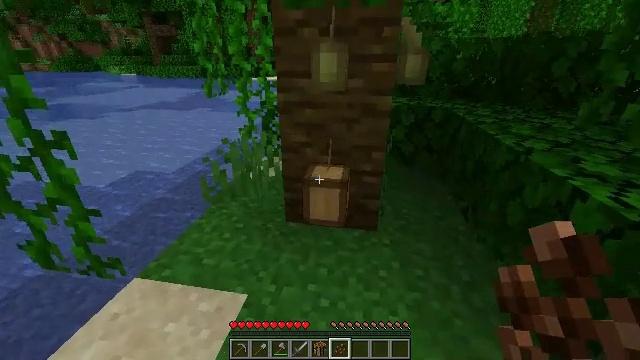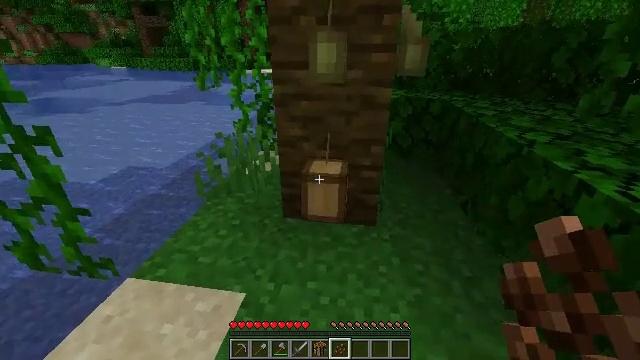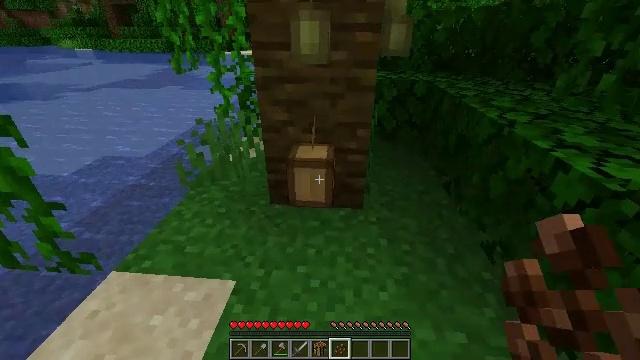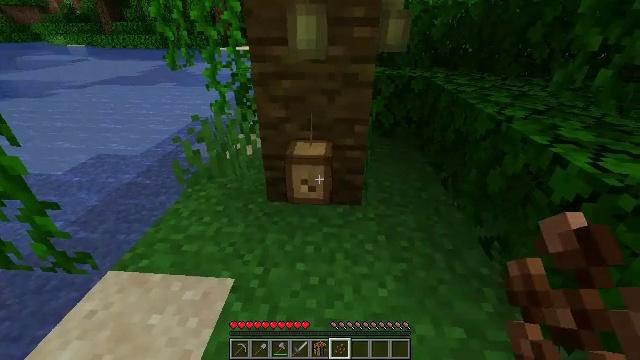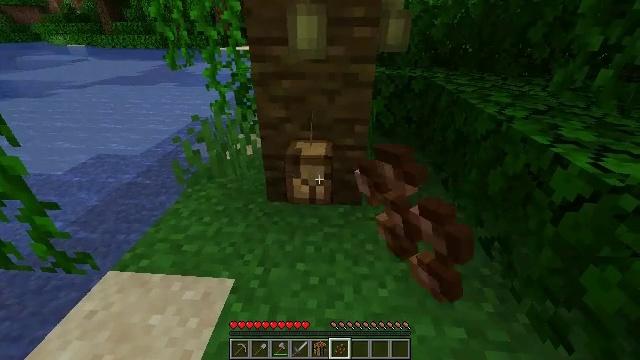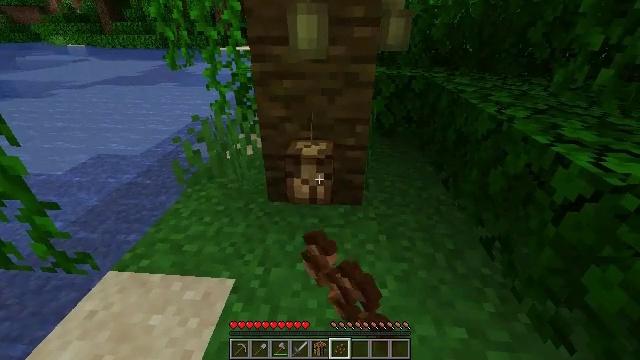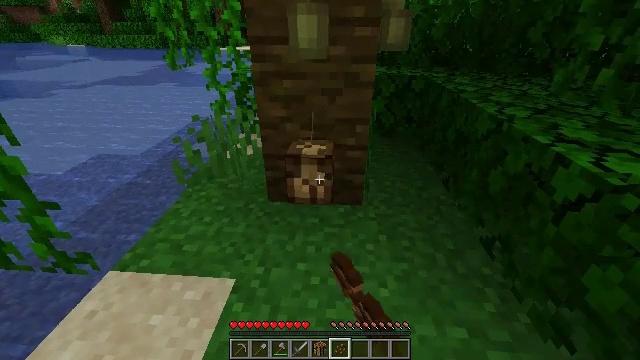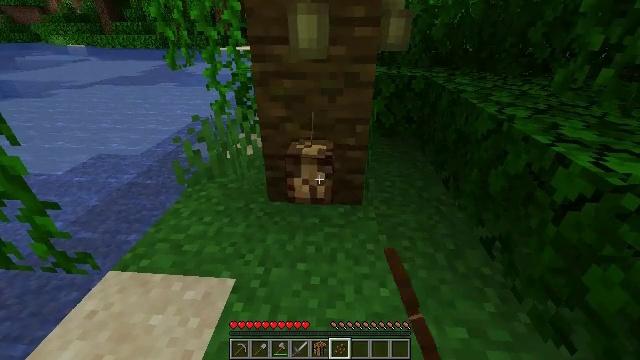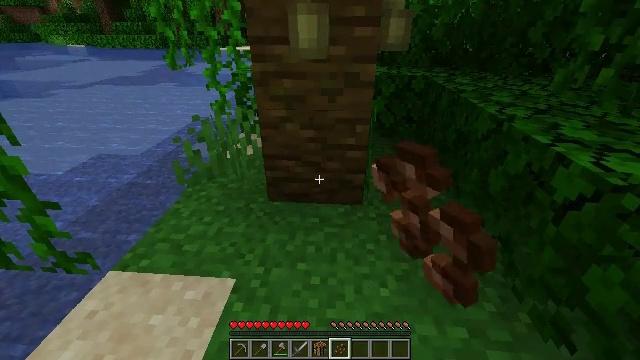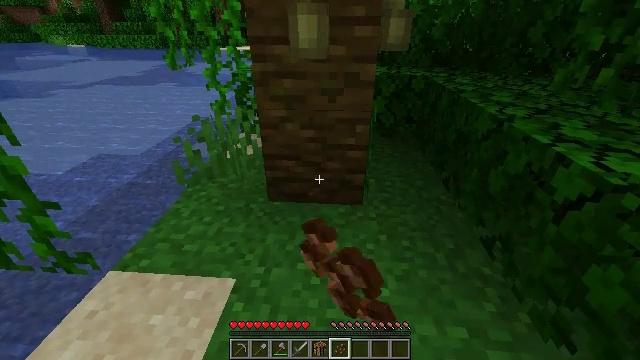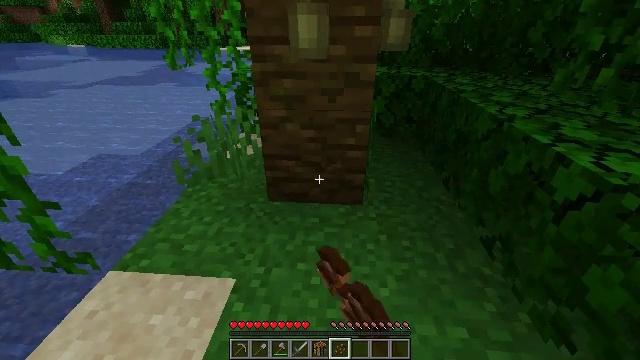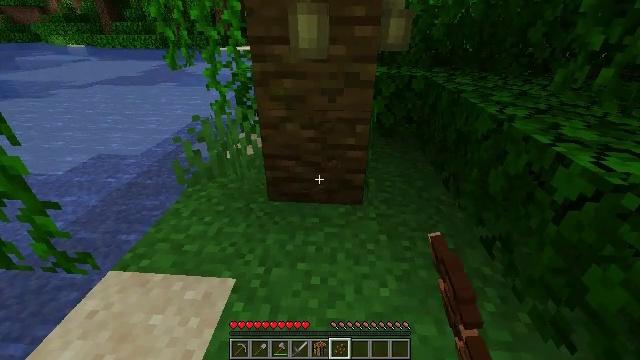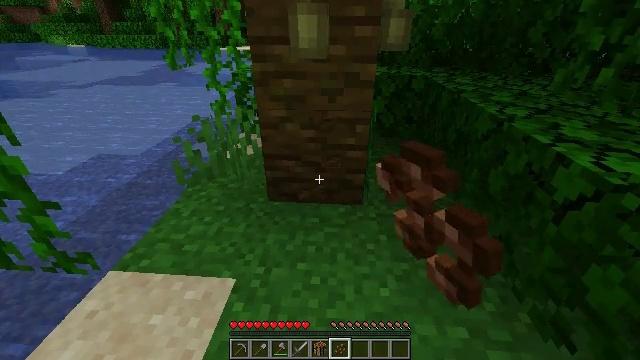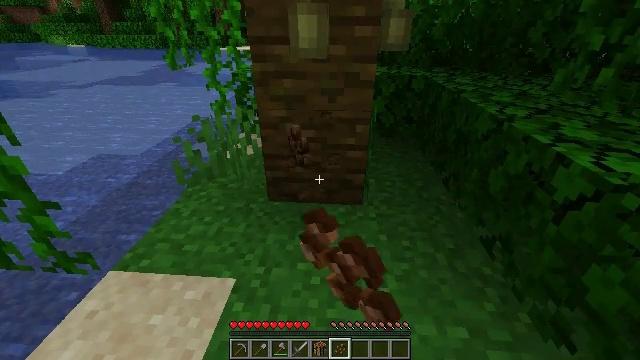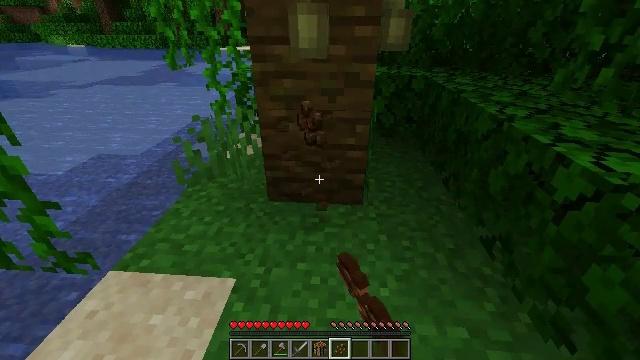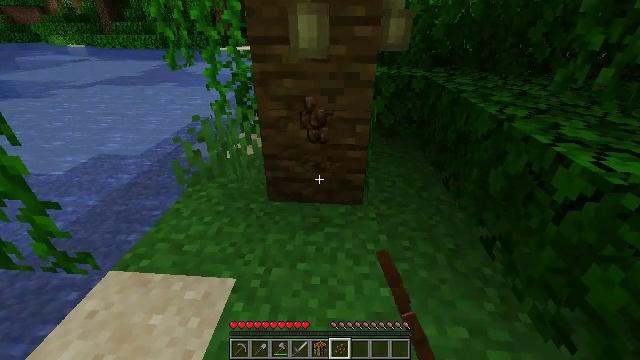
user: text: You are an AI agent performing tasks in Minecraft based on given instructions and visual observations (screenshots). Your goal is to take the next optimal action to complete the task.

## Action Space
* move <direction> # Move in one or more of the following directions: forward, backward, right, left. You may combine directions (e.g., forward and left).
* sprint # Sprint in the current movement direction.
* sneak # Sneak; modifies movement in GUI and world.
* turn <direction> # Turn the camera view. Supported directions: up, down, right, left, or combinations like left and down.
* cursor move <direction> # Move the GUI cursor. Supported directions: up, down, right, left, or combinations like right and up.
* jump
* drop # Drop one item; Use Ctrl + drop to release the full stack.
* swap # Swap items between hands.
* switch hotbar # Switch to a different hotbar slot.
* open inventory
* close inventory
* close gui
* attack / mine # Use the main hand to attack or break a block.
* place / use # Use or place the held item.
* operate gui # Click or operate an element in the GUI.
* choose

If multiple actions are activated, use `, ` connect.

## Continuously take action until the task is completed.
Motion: motion action
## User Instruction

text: Gather cocoa beans from the pod.
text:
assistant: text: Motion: turn right and down
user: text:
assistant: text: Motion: turn right and down
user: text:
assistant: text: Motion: attack / mine
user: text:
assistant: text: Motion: attack / mine
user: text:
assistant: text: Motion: attack / mine
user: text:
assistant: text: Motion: attack / mine
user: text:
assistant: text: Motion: attack / mine
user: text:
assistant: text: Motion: attack / mine
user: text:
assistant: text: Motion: attack / mine
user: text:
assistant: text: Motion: attack / mine
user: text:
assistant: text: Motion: attack / mine
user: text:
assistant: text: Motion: attack / mine
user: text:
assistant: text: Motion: attack / mine
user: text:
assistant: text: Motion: attack / mine
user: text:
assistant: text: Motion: attack / mine
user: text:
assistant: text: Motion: attack / mine
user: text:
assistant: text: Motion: no_op
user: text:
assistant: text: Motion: no_op
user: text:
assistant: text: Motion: no_op
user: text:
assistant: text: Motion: no_op
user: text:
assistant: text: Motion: no_op
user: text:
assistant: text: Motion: move forward
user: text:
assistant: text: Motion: move forward
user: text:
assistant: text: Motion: move forward
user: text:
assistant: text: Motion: move forward, turn right
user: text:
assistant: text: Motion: move forward, turn right
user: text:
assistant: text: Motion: move forward, turn right
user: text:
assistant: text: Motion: move forward, turn right and up
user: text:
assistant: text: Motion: move forward
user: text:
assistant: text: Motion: move forward